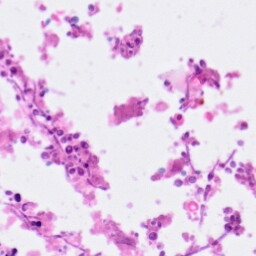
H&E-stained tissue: Pancreatic